Interaction volume radius: 10 \u00c5
Interaction volume height: 10 \u00c5
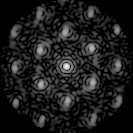
Disorder parameter: 0.4083